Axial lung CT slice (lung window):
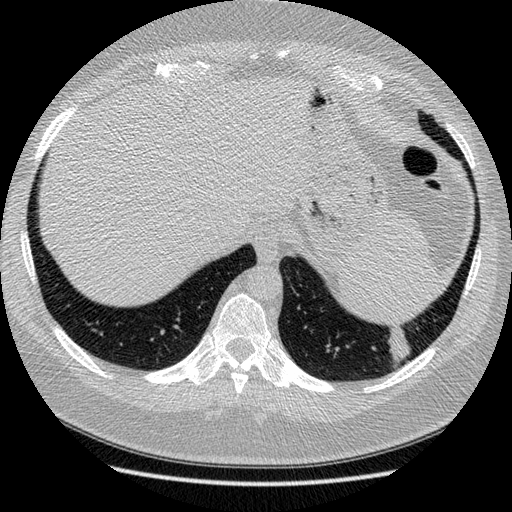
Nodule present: yes
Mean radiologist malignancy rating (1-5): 3.25